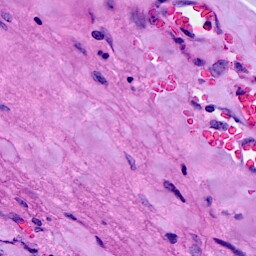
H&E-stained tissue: Breast